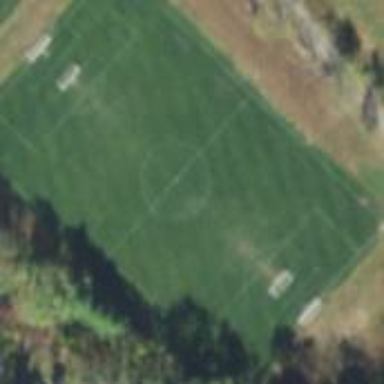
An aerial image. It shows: Soccer pitch designated for leisure and sports activities.